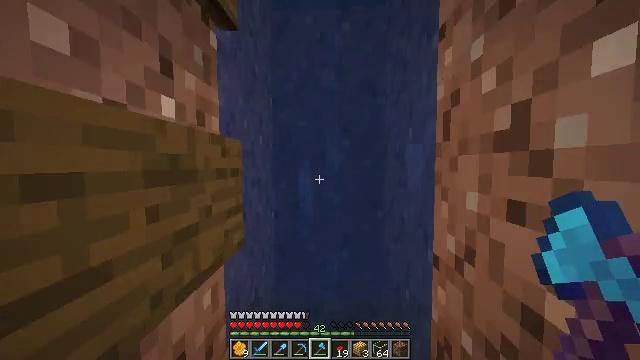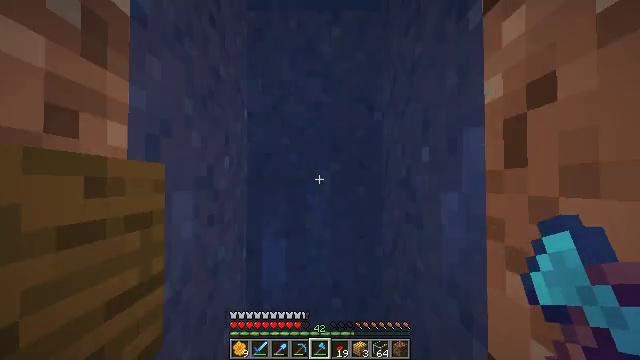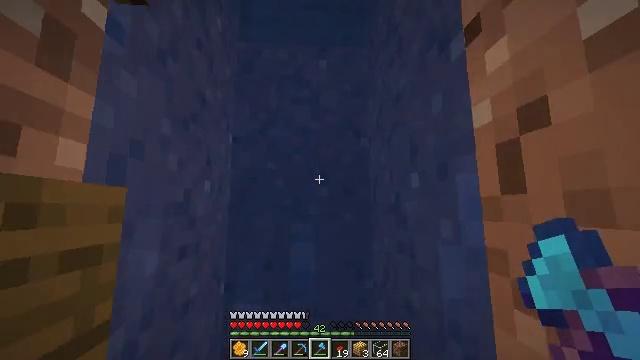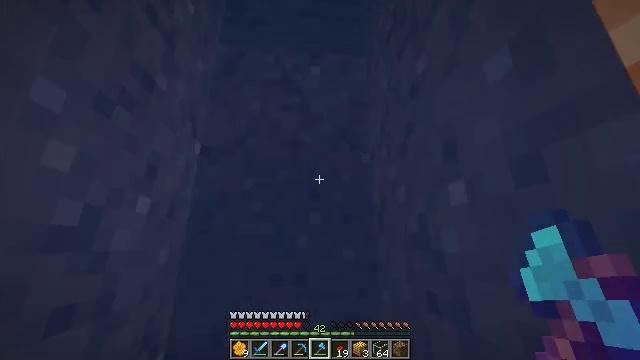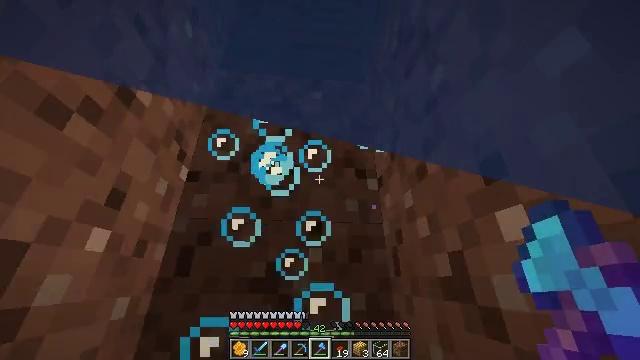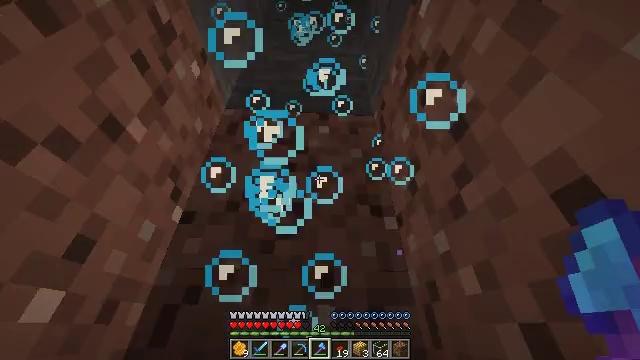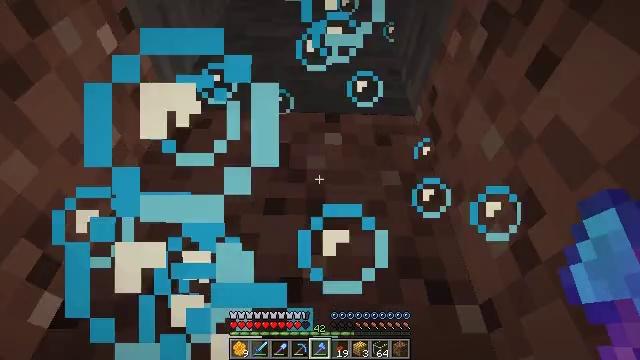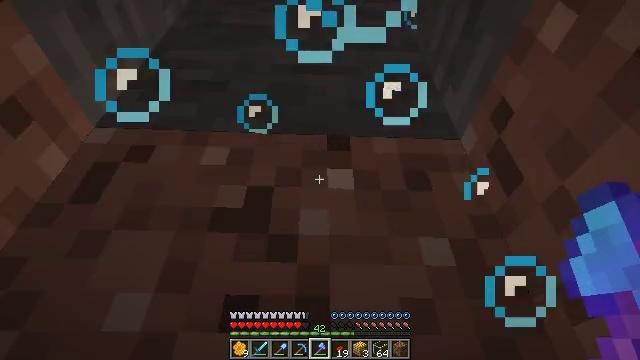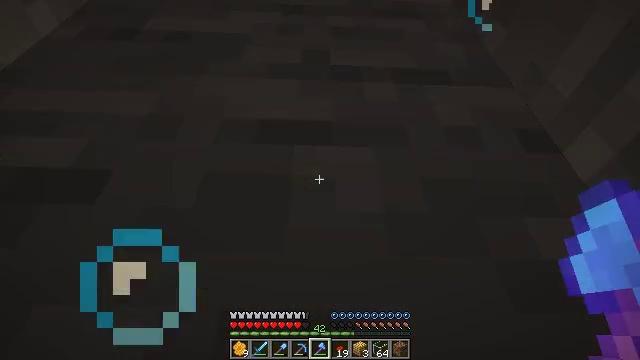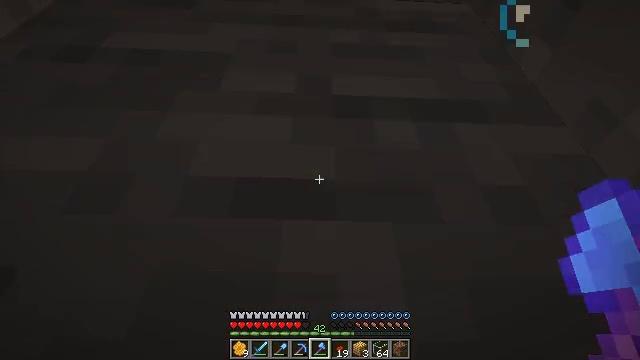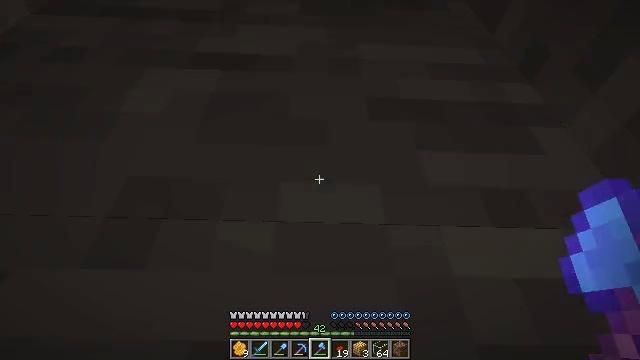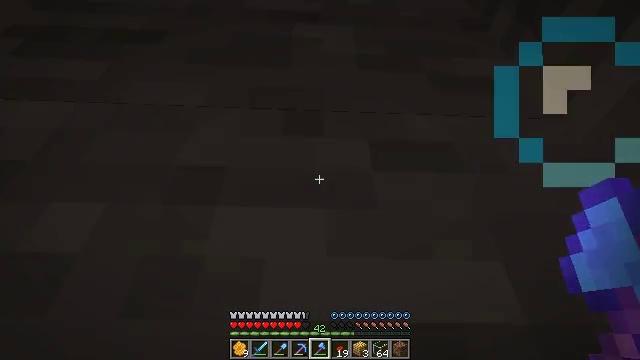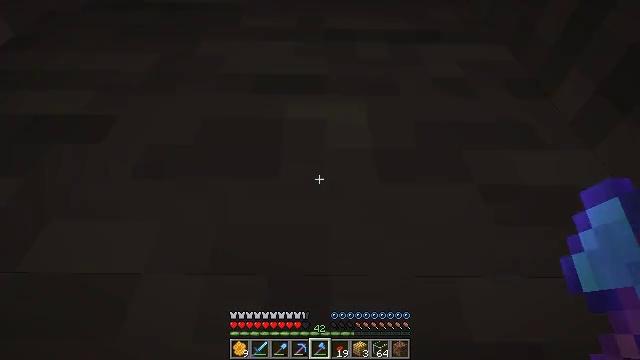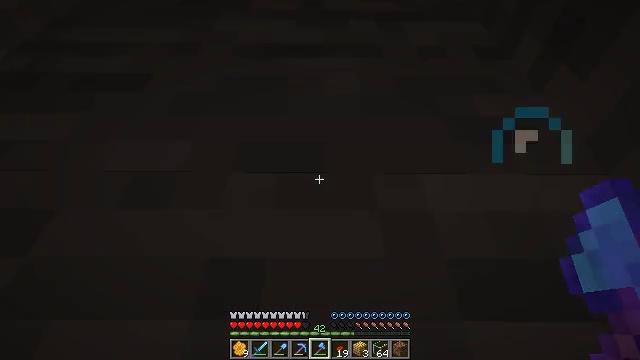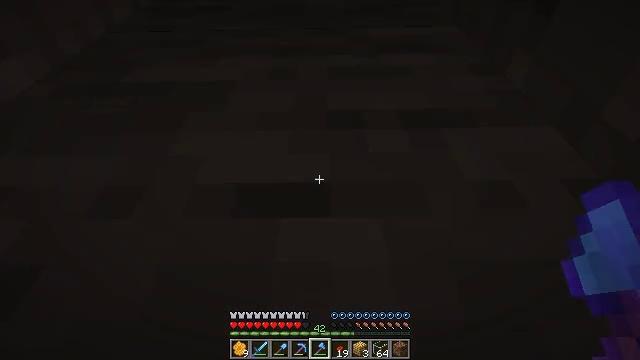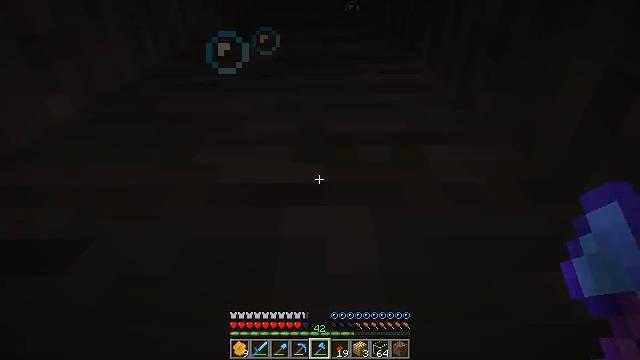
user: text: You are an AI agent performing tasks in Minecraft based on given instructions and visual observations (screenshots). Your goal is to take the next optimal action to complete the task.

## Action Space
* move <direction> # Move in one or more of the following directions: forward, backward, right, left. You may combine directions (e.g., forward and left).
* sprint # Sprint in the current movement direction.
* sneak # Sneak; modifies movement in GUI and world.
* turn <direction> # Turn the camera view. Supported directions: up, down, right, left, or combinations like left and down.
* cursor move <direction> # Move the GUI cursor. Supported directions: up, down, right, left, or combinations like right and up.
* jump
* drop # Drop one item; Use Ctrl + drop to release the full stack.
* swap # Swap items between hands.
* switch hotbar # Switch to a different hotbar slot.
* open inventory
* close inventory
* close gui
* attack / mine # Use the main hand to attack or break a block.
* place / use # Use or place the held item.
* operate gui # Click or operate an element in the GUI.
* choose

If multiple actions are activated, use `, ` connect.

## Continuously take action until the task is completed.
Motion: motion action
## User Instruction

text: Collect the poppy by clicking on it.
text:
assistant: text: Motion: move forward, sprint, turn right and up, attack / mine
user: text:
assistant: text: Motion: move forward, sprint, turn right and up, attack / mine
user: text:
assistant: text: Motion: move forward, sprint, turn right and up, attack / mine
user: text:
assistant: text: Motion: move forward, sprint, turn up, attack / mine
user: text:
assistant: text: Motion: move forward, turn left and up, attack / mine
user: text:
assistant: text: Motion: move forward, turn left and up, attack / mine
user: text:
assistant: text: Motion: move forward, attack / mine
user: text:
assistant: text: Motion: move forward, attack / mine, jump
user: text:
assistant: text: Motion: move forward, attack / mine, jump
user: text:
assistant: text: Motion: move forward, attack / mine, jump
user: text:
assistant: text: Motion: move forward, attack / mine, jump
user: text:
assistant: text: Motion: move forward, turn left, attack / mine, jump
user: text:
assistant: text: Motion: move forward, turn up, attack / mine, jump
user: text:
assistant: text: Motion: move forward, turn left and up, attack / mine, jump
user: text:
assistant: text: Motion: move forward, turn up, attack / mine, jump
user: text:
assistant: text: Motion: move forward, turn right and up, attack / mine, jump
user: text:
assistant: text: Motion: move forward, sprint, turn right and up, attack / mine, jump
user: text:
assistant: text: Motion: move forward, sprint, turn up, attack / mine, jump
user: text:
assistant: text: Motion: move forward, sprint, turn up, attack / mine, jump
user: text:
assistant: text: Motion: move forward, sprint, turn up, attack / mine, jump
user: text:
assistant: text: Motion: move forward, sprint, attack / mine, jump
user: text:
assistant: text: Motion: move forward, sprint, attack / mine, jump
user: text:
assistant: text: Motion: move forward, attack / mine, jump
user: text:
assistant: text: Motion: move forward, attack / mine, jump
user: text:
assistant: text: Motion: move forward, attack / mine, jump
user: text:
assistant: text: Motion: move forward, attack / mine, jump
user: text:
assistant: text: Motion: move forward, attack / mine, jump
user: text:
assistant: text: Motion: move forward, attack / mine, jump
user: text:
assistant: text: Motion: move forward, attack / mine, jump
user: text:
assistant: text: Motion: move forward, sprint, attack / mine, jump